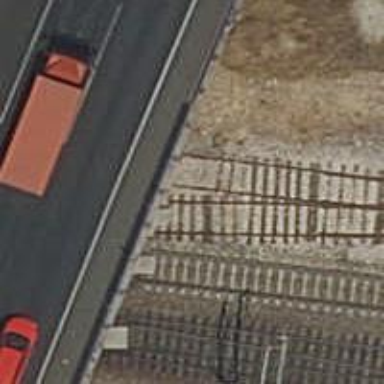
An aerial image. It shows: Railway siding with rails.